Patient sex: M
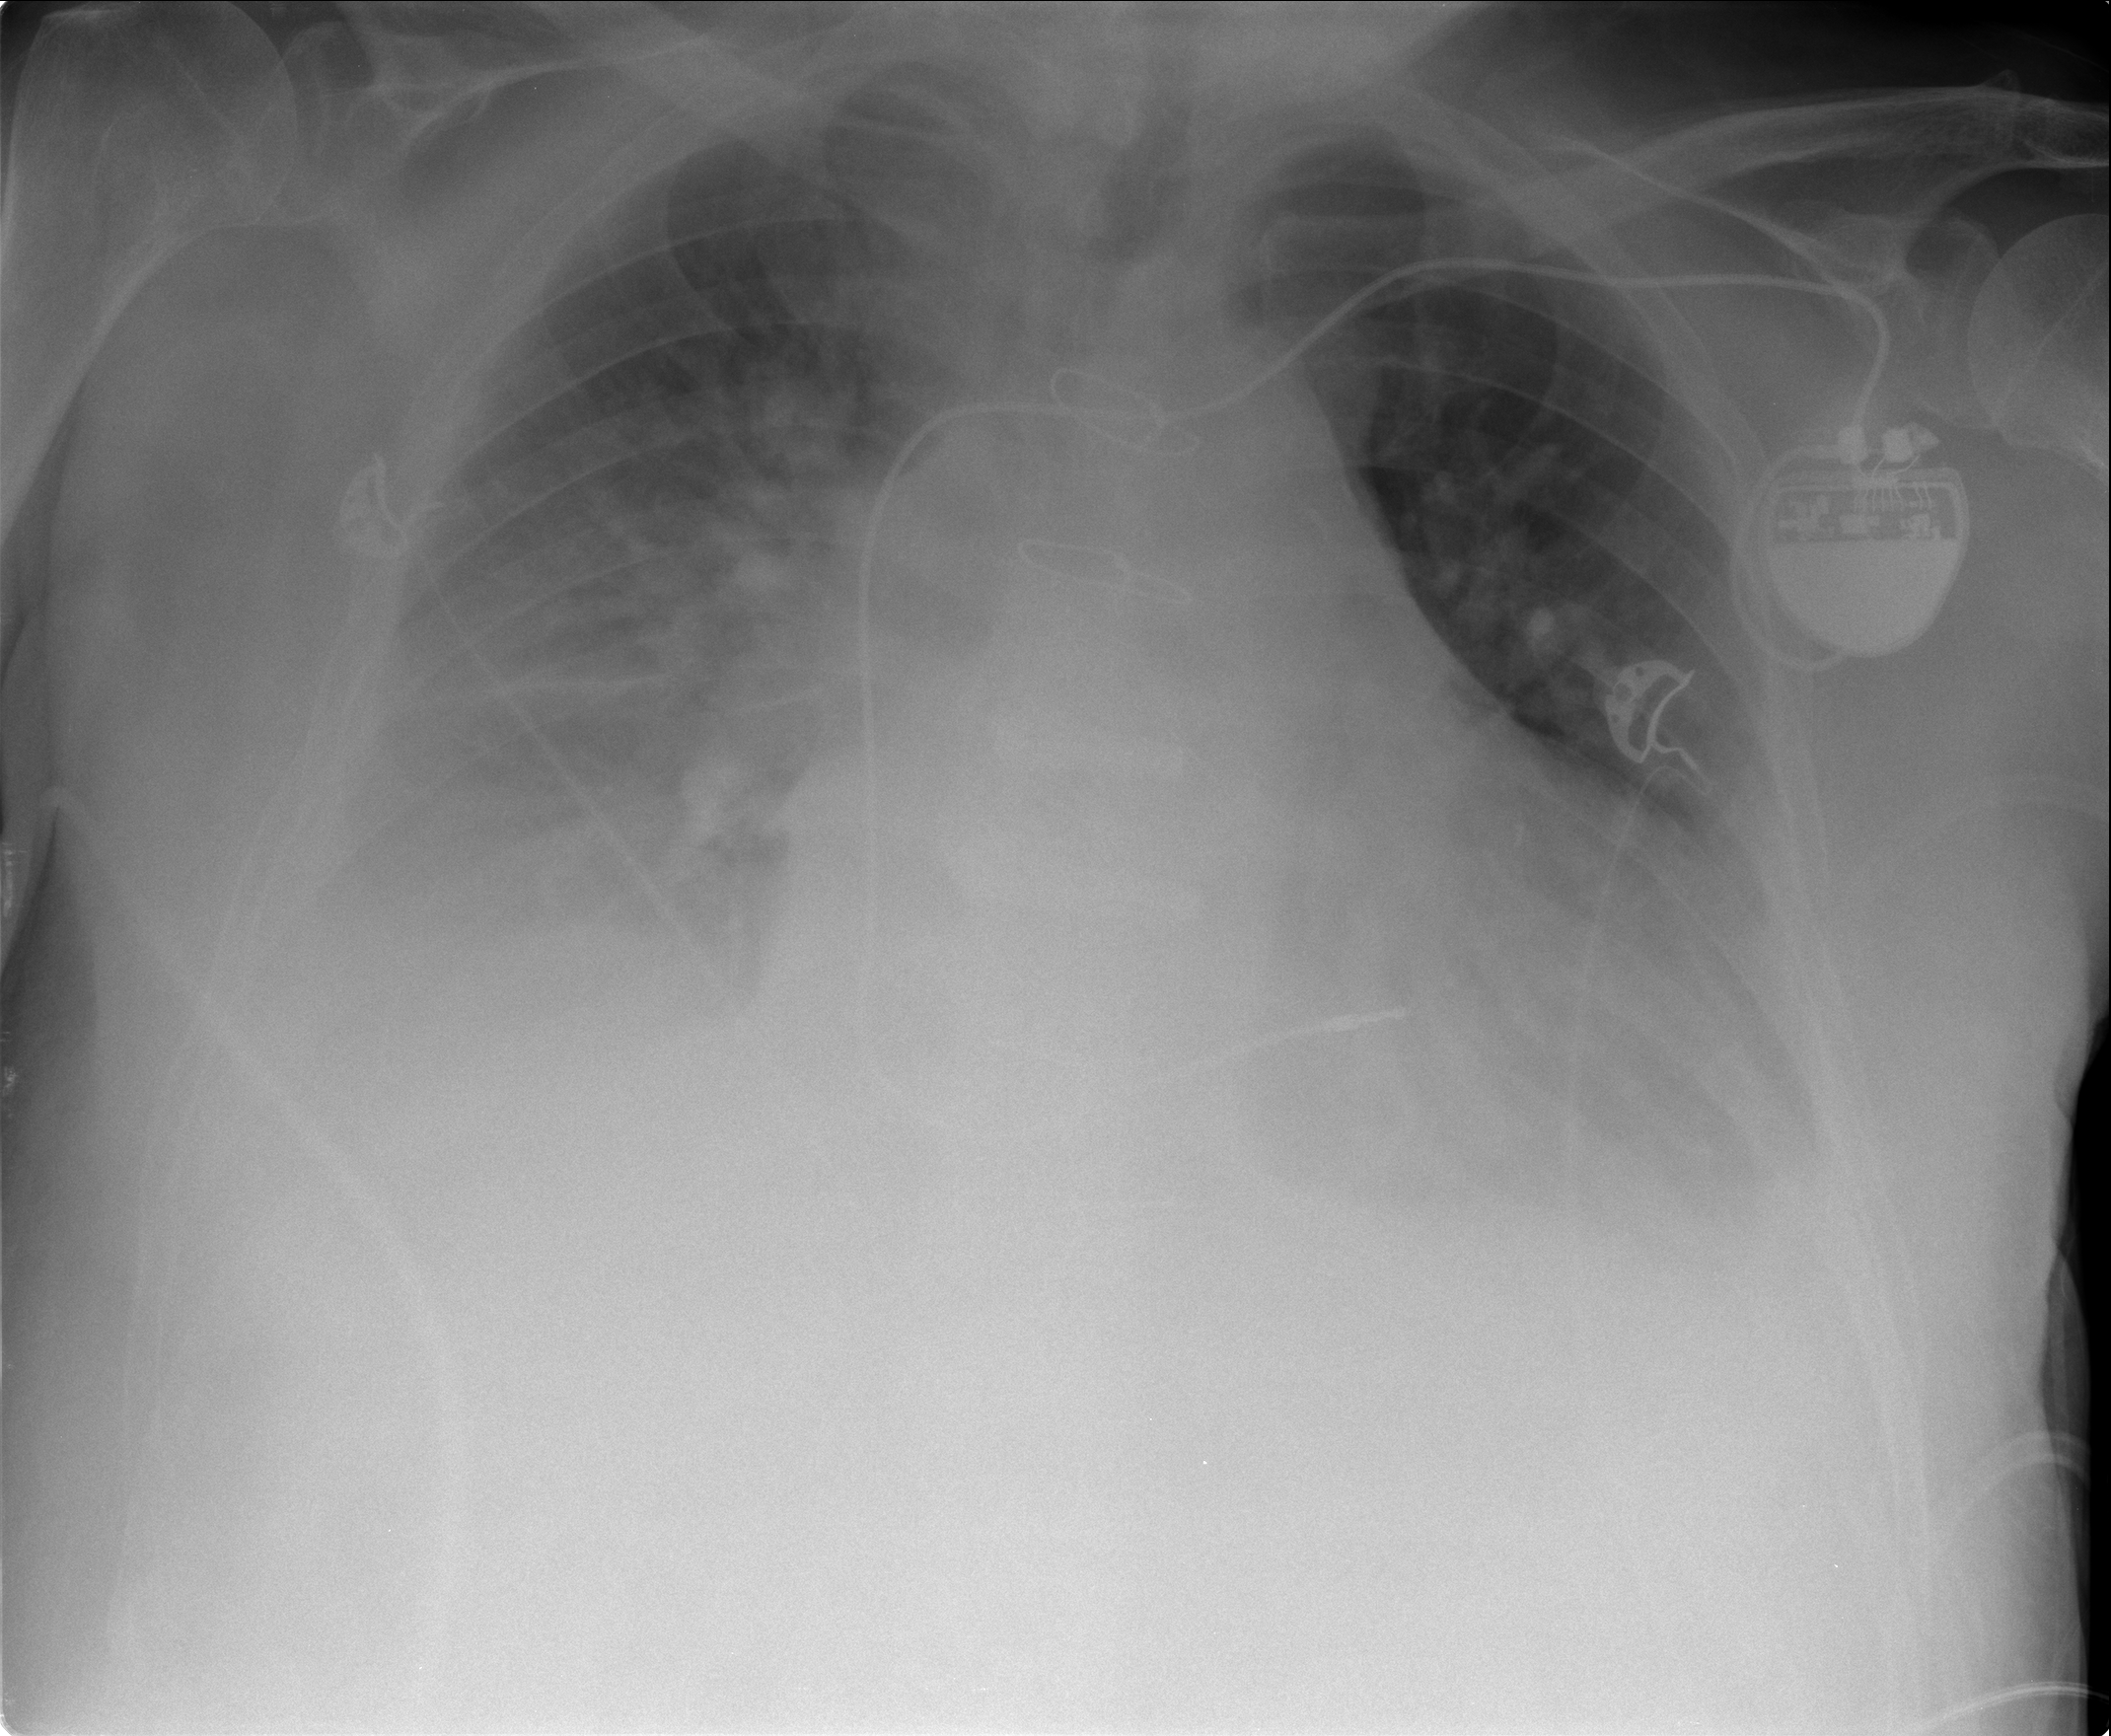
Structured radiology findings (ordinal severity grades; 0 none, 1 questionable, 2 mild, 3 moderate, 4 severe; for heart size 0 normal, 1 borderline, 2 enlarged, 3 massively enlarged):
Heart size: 3
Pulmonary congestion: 2
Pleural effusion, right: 3
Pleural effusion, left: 2
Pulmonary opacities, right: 2
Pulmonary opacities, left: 2
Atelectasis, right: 3
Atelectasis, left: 2